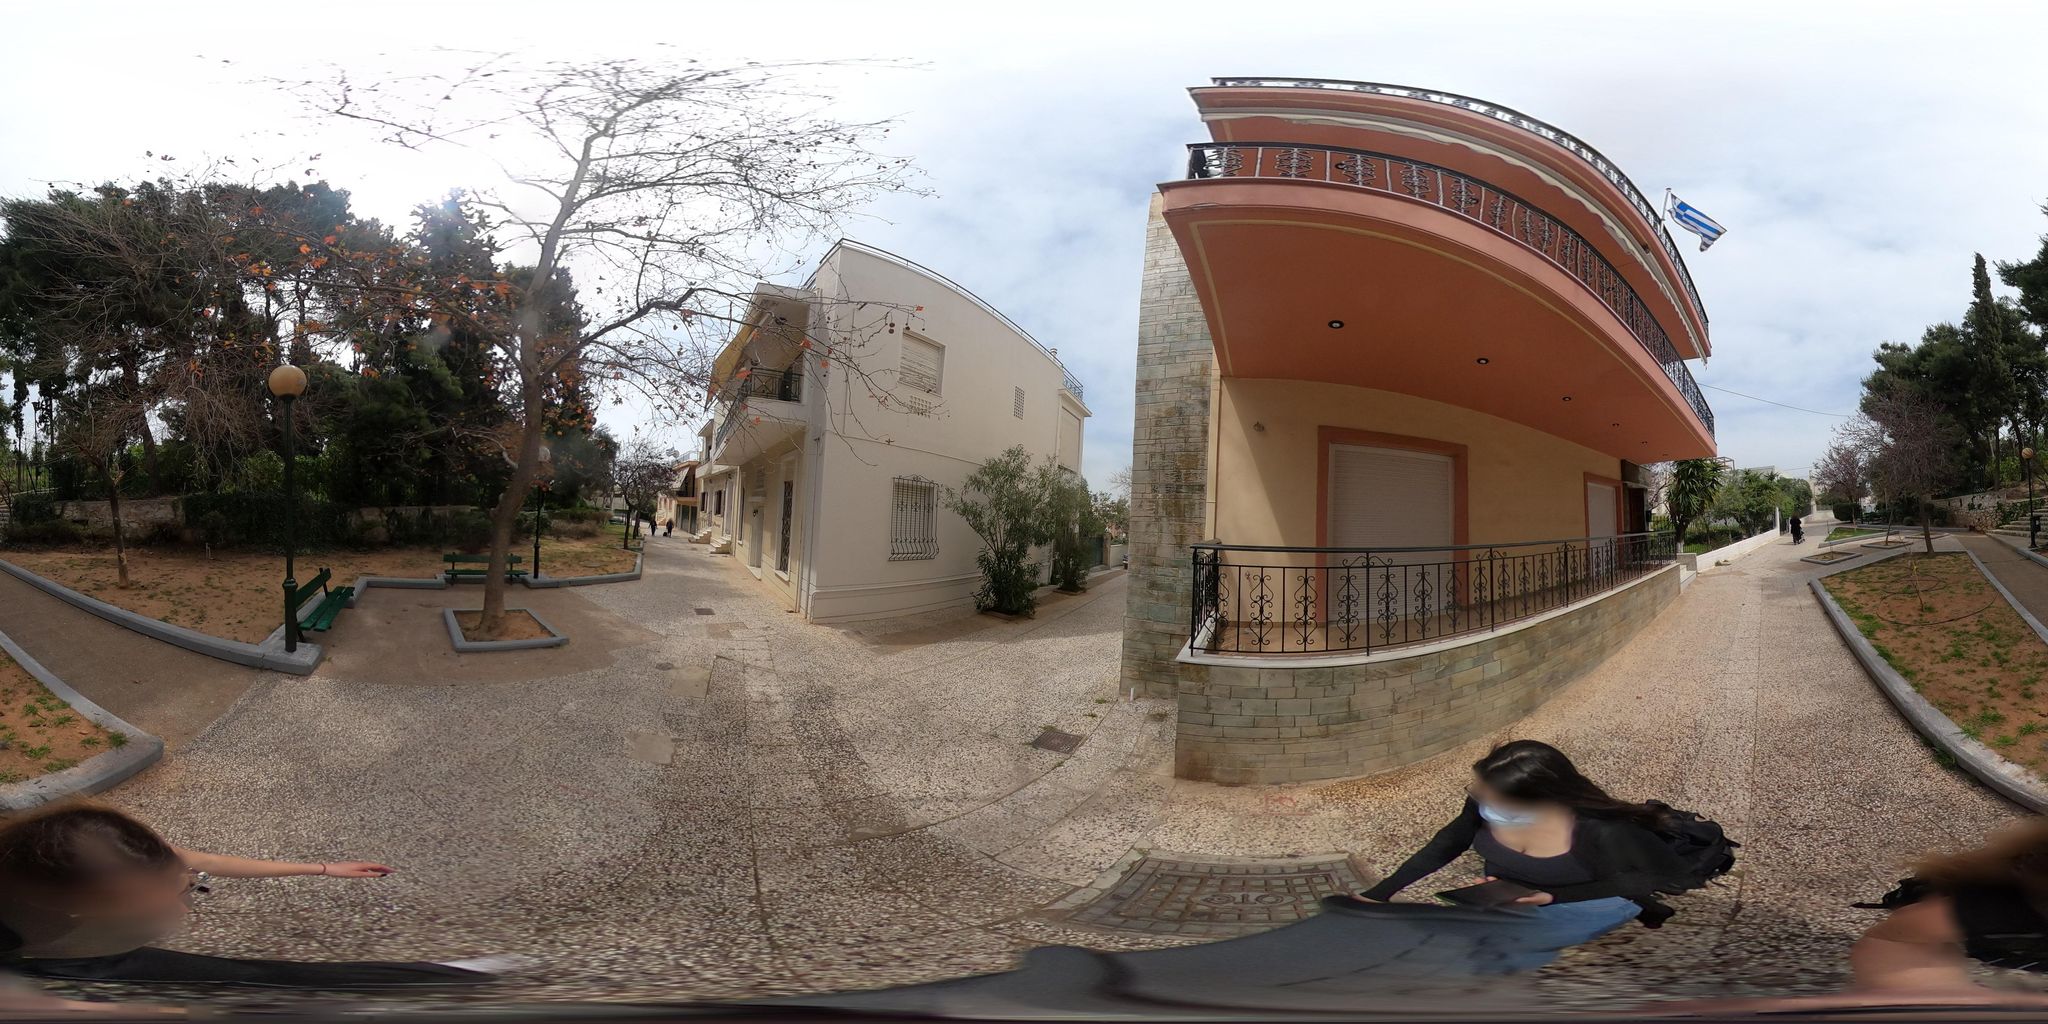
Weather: clear
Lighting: day
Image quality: good
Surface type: walking surface
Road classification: pedestrian, steps
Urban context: urban centre
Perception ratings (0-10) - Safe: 3.55, Lively: 4.93, Beautiful: 8.76, Boring: 2.14, Depressing: 6.04, Wealthy: 3.48